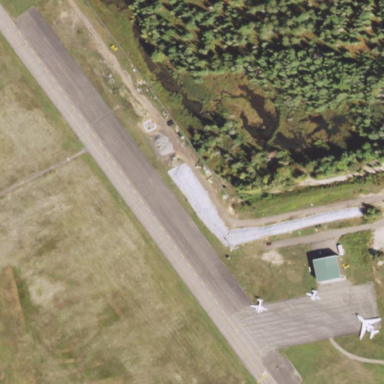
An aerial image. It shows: Asphalt apron at the airport.